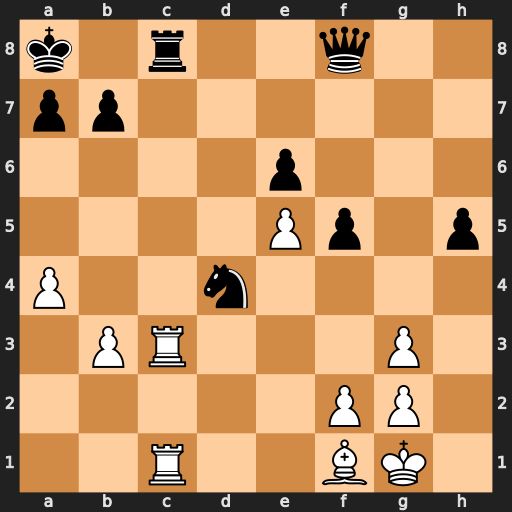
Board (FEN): k1r2q2/pp6/4p3/4Pp1p/P2n4/1PR3P1/5PP1/2R2BK1
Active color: w
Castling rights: -
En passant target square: -
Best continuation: Rxc8+ Qxc8 Rxc8#